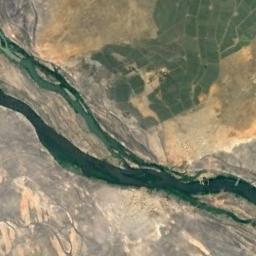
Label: river